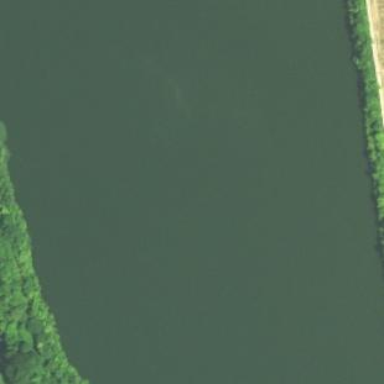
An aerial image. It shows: Natural reservoir of water.